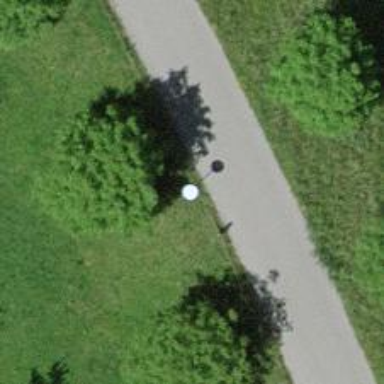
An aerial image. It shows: Support pole.